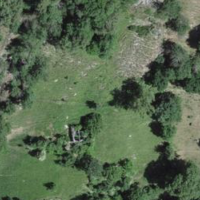
EUNIS habitat code: 32
Species observed at this site:
Emberiza cia